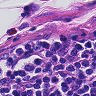
Metastatic tissue present: no